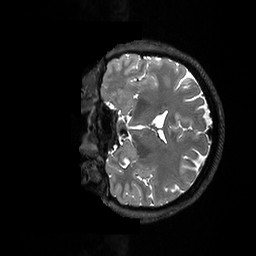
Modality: T2w
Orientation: coronal
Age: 31
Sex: female
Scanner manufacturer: ge
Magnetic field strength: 3 T
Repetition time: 3.202 s
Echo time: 0.06575 s